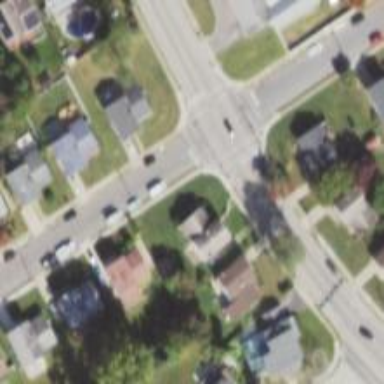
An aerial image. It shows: Marked road crossing.